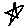
Label: star